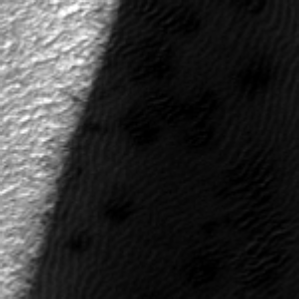
Label: frost